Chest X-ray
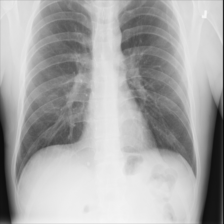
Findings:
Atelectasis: negative
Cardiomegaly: negative
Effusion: negative
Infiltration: negative
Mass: negative
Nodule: positive
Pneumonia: negative
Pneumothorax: negative
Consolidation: negative
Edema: negative
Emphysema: negative
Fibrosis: negative
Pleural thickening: negative
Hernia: negative